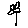
Label: flower